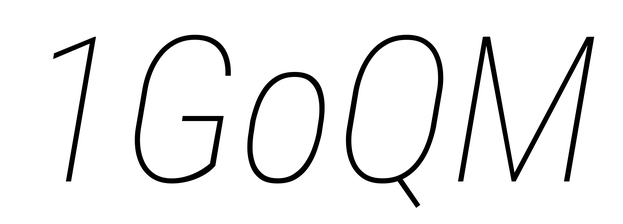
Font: Roboto-Italic_Condensed_Thin_Italic